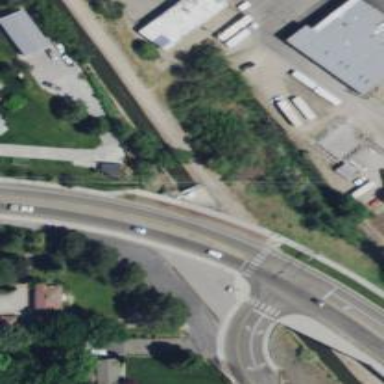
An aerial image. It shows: Culvert underpass for canal.